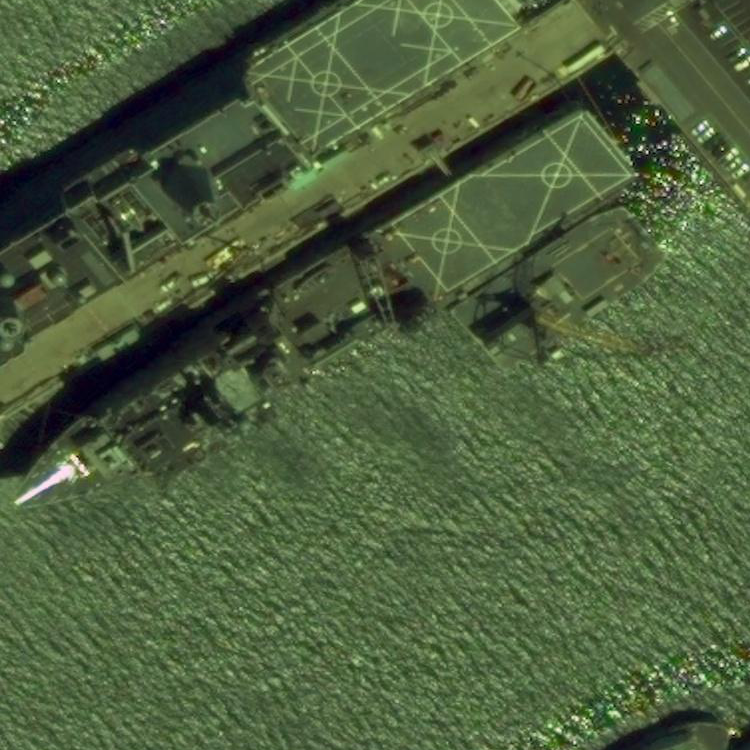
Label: combat